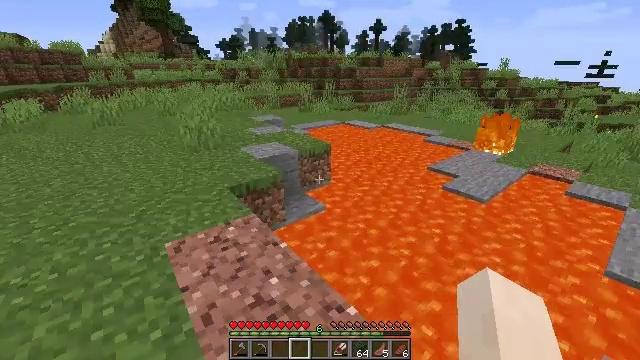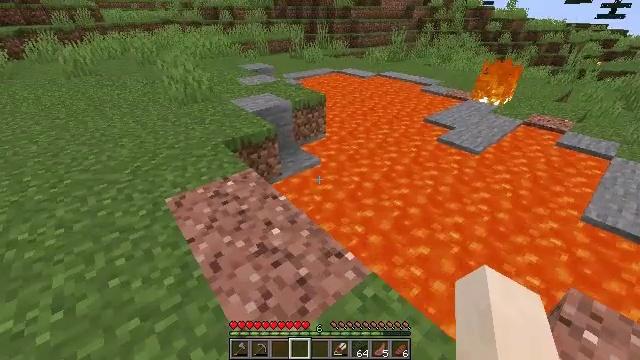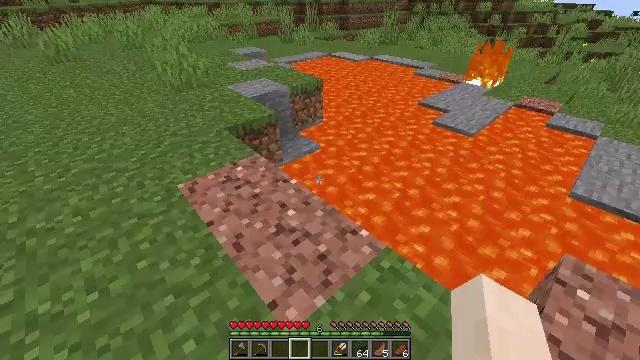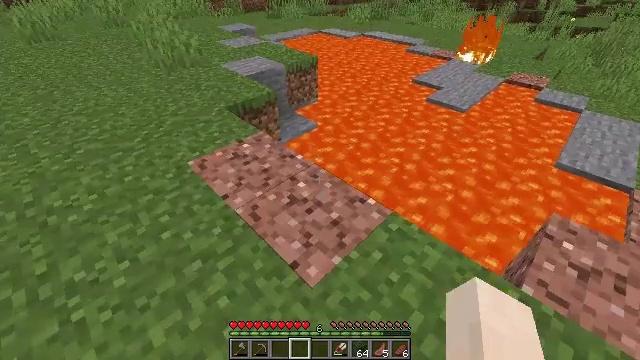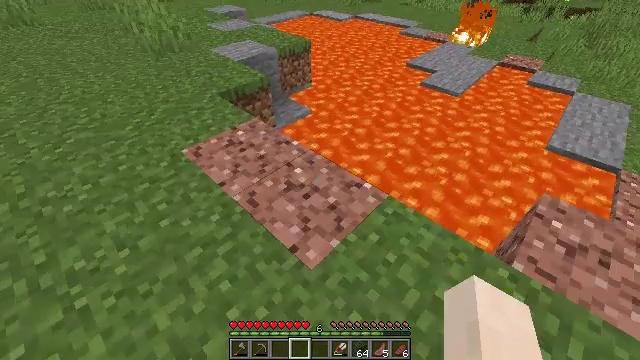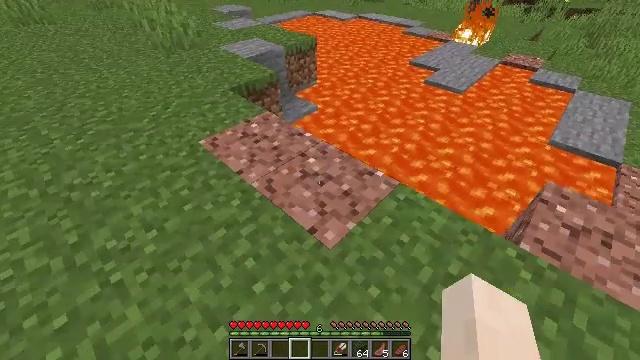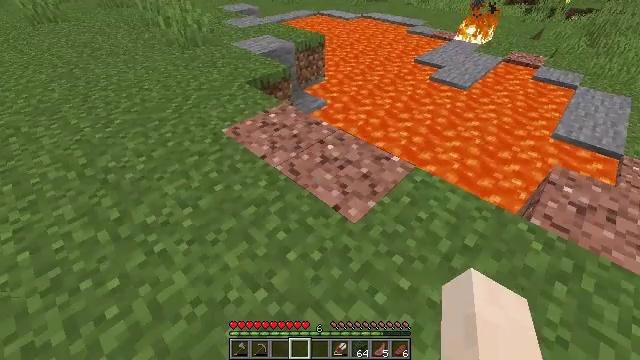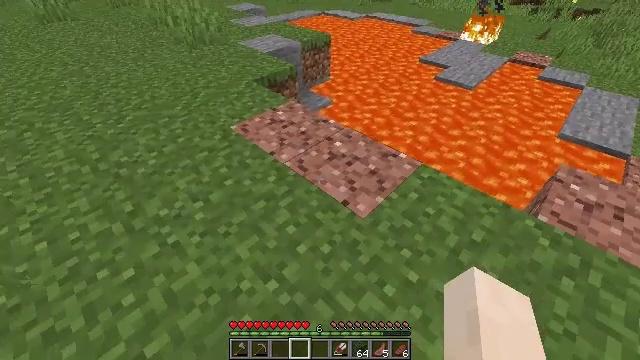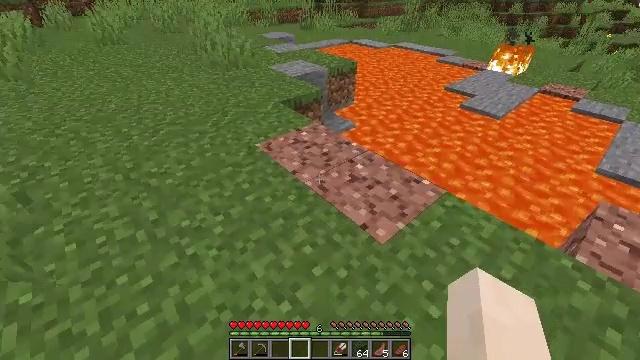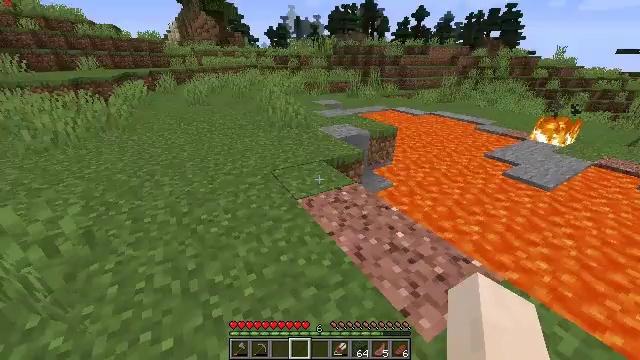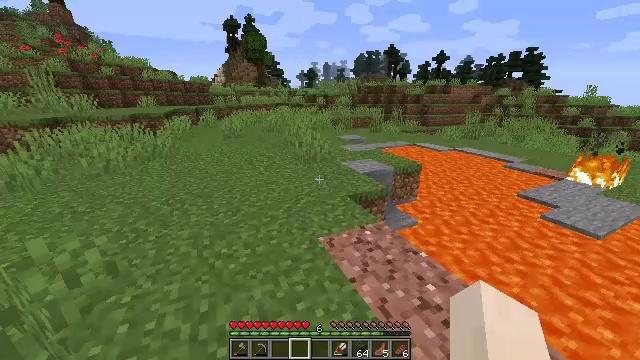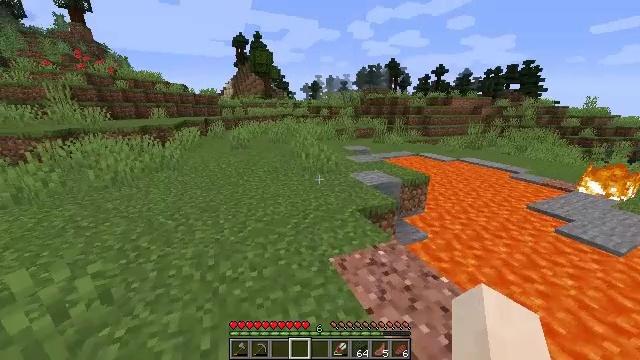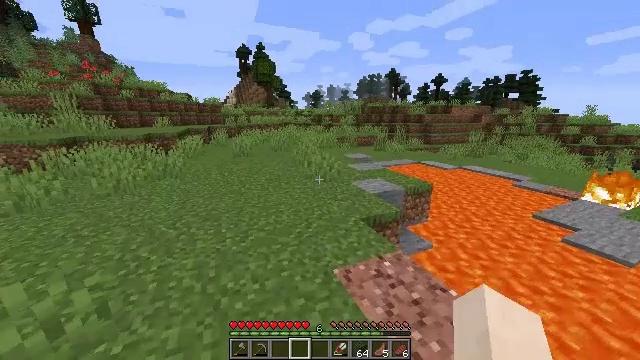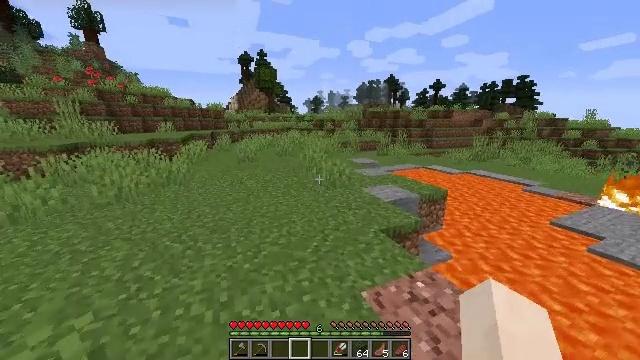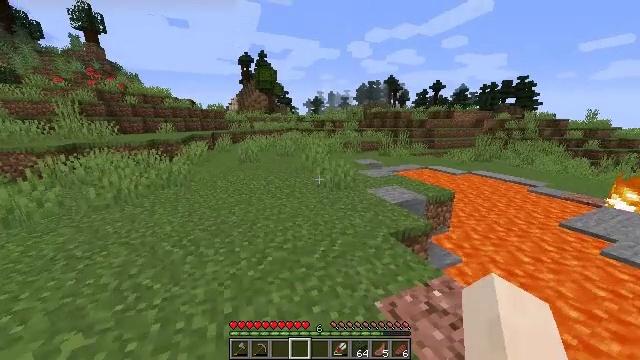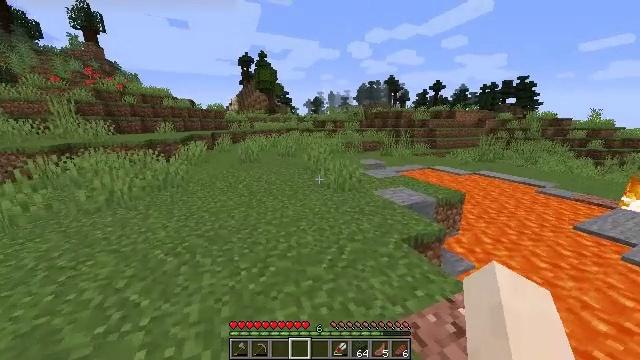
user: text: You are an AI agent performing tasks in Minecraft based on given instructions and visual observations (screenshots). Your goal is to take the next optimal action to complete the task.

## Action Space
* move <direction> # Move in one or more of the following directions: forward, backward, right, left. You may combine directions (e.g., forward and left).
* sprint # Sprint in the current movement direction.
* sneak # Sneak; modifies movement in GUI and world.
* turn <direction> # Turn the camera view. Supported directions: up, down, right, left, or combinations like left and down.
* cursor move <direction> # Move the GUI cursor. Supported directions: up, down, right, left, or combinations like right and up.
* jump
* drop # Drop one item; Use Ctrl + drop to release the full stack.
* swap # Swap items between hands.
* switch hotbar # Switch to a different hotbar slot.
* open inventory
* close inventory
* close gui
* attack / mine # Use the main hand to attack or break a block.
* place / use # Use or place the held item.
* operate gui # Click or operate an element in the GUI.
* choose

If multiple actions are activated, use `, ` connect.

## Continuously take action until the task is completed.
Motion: motion action
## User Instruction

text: Combine wool in the crafting grid to craft a white carpet.
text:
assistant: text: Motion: move back and move left, turn right and down
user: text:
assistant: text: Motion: move back and move left, turn right and down
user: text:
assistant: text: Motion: move back and move left, turn right and down
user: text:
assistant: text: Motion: move back and move left, turn right and down
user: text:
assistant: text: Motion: move back and move left
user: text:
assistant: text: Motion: no_op
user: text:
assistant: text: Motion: no_op
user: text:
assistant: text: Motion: move forward, sprint, turn left and up
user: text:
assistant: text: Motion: move forward, sprint, turn left and up
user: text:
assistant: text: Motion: move forward, sprint, turn left and up
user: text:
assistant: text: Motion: move forward and move left, sprint, turn up
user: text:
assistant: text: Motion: move forward and move left, sprint, turn up
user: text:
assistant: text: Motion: move forward and move left, sprint
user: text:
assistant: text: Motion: move forward, sprint
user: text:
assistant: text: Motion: move forward, sprint
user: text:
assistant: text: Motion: move forward, sprint
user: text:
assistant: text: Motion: move forward, sprint
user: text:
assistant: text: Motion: move forward, sprint
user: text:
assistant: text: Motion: move forward, sprint
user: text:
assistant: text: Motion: move forward, sprint
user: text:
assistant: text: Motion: move forward, sprint, jump
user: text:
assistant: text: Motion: move forward, sprint, jump
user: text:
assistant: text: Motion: move forward, sprint, jump
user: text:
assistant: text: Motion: move forward, sprint, jump
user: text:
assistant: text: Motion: move forward, sprint, jump
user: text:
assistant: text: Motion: move forward, sprint, jump
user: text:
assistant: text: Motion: move forward, sprint, jump
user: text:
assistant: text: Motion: move forward, sprint, jump
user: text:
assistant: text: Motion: move forward, sprint, jump
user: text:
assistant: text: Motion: move forward, sprint, jump